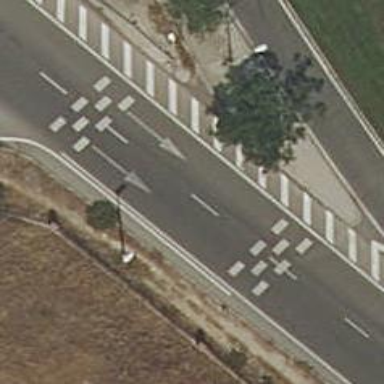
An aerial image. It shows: Rumble strip for traffic calming.